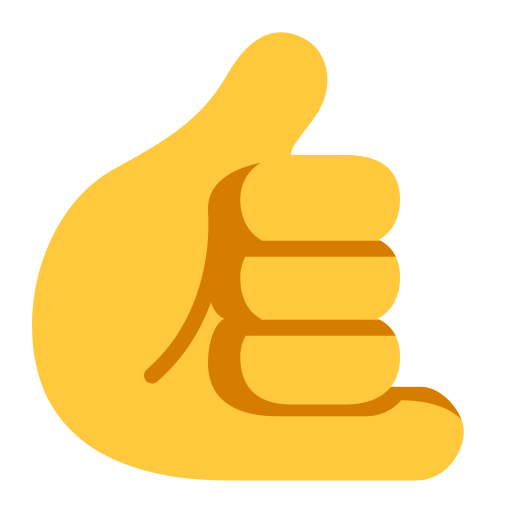
call me hand flat default